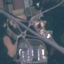
Land use / land cover: Highway